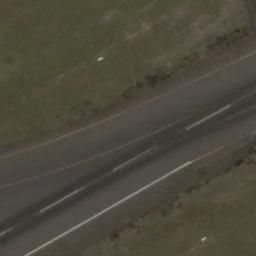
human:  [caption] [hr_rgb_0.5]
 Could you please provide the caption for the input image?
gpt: There is a lawn next to the runway, And there are white dashes on the runway .

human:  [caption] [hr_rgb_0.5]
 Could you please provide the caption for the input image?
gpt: The runway goes through the lawn and some center line markings are on the runway .

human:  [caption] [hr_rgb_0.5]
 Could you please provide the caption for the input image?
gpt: The grass is beside the runway .

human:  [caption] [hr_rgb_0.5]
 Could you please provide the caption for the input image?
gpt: The runway is on the bare land .

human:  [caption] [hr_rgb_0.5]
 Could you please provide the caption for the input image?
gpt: There are green meadows beside the runway .